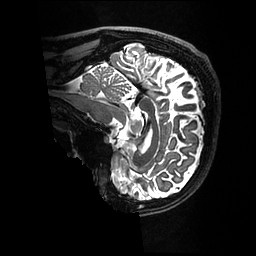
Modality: T2w
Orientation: sagittal
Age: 22
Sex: male
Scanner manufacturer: ge
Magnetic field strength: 3 T
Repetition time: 3.202 s
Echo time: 0.06643 s